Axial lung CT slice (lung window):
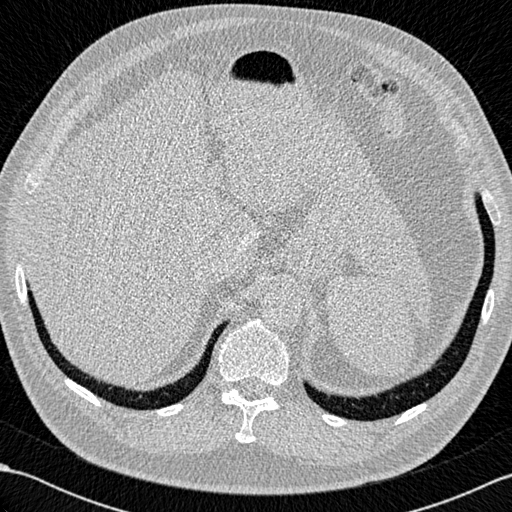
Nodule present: no